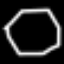
Label: octagon